Field crop: tomato
Growth stage: 2
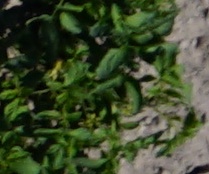
Species: tomato